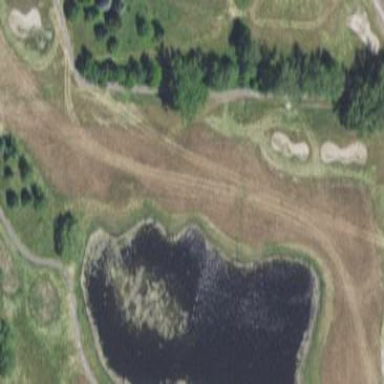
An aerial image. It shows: Grassy area designated as golf fairway.